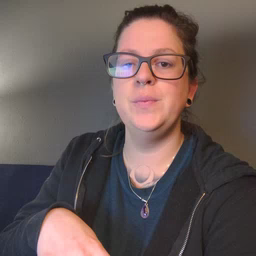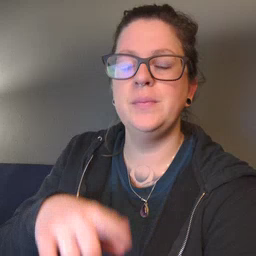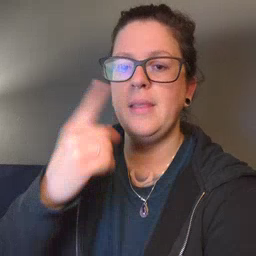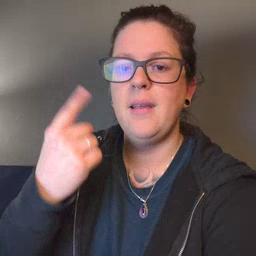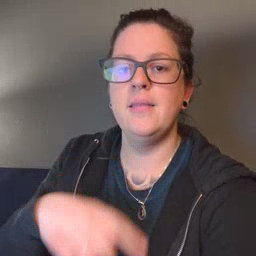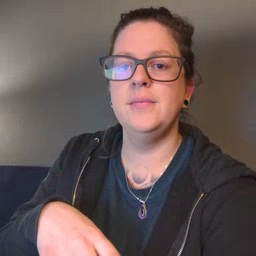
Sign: black